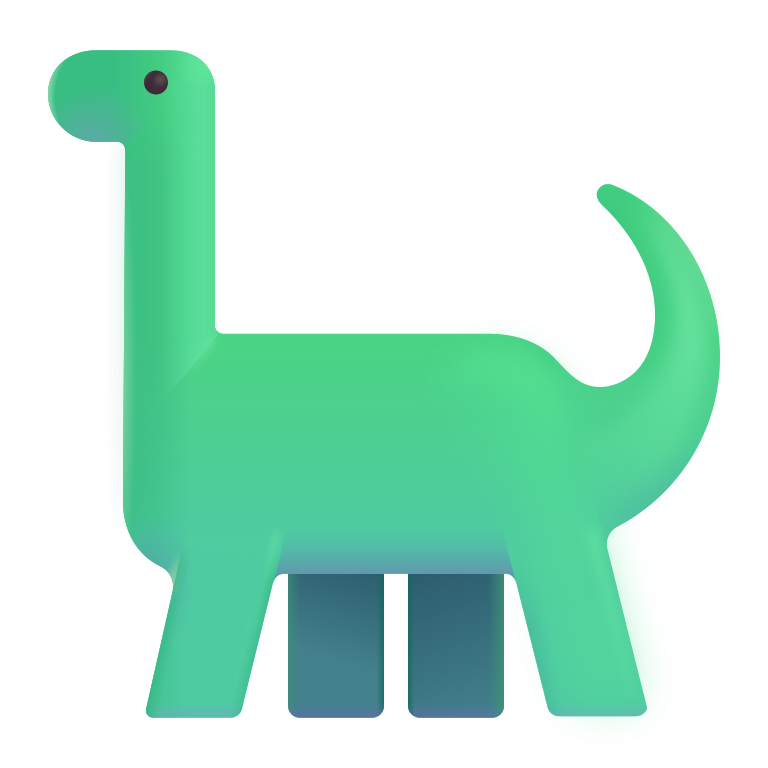
sauropod color